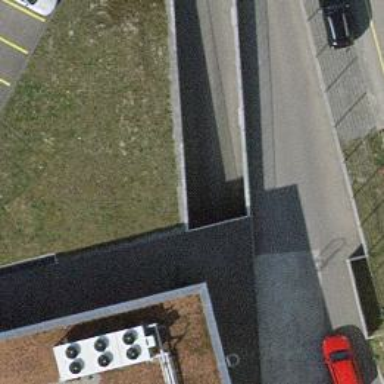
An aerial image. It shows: Parking entrance.